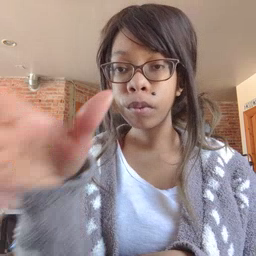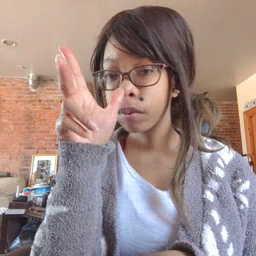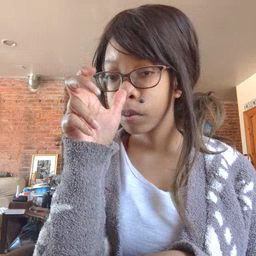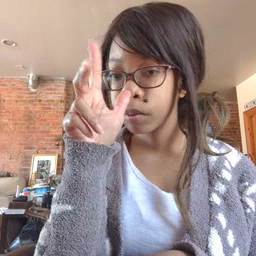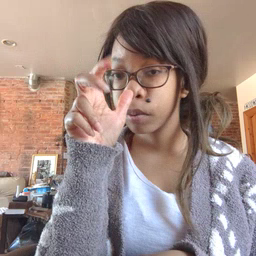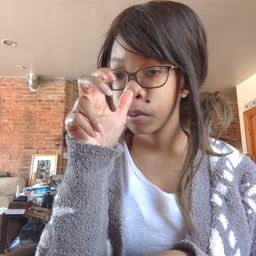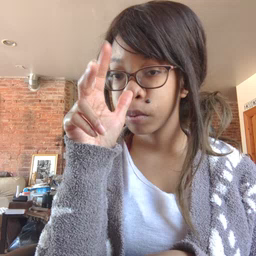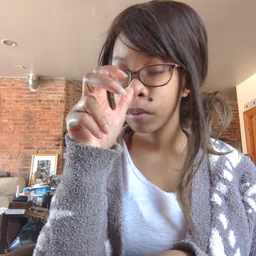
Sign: bug